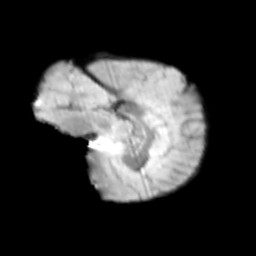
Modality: T2w
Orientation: sagittal
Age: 9
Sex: male
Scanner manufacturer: siemens
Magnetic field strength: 3 T
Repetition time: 3.8 s
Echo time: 0.07 s